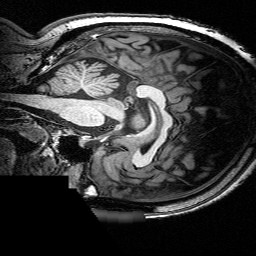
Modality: T1w
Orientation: sagittal
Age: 58
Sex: female
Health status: ill
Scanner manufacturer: siemens
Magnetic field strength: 3 T
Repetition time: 0.0025 s
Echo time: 0.00336 s